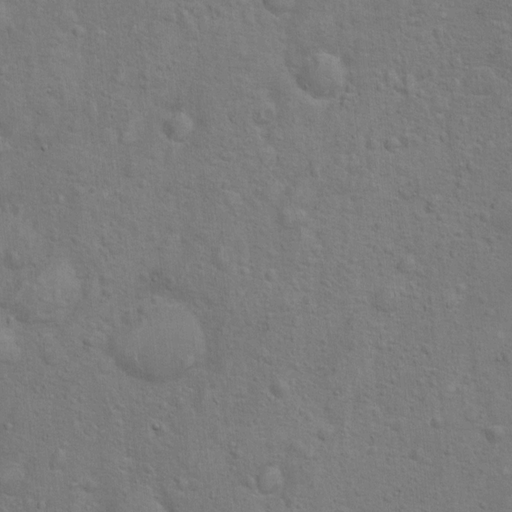
Classes present: Background